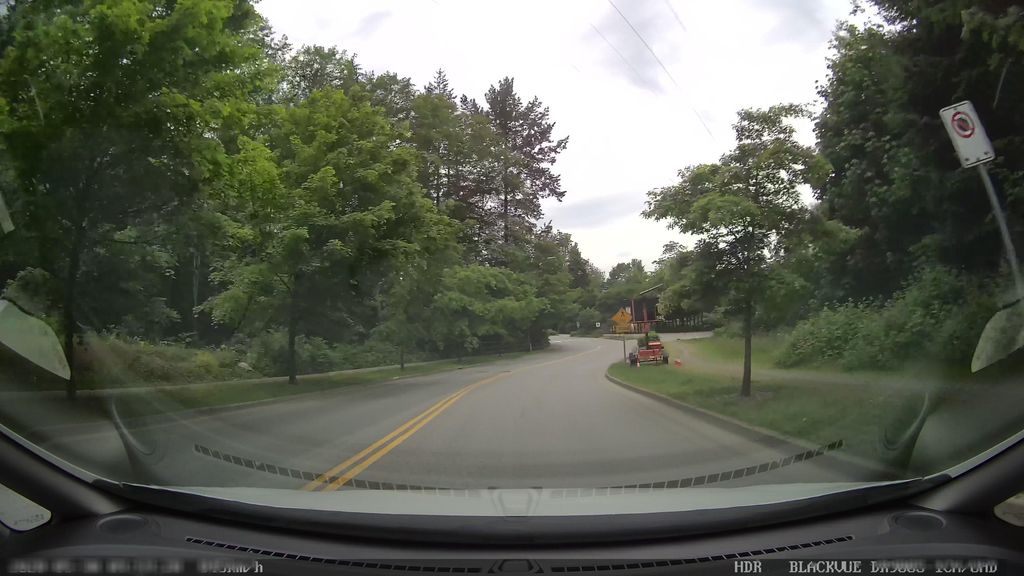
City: vancouver